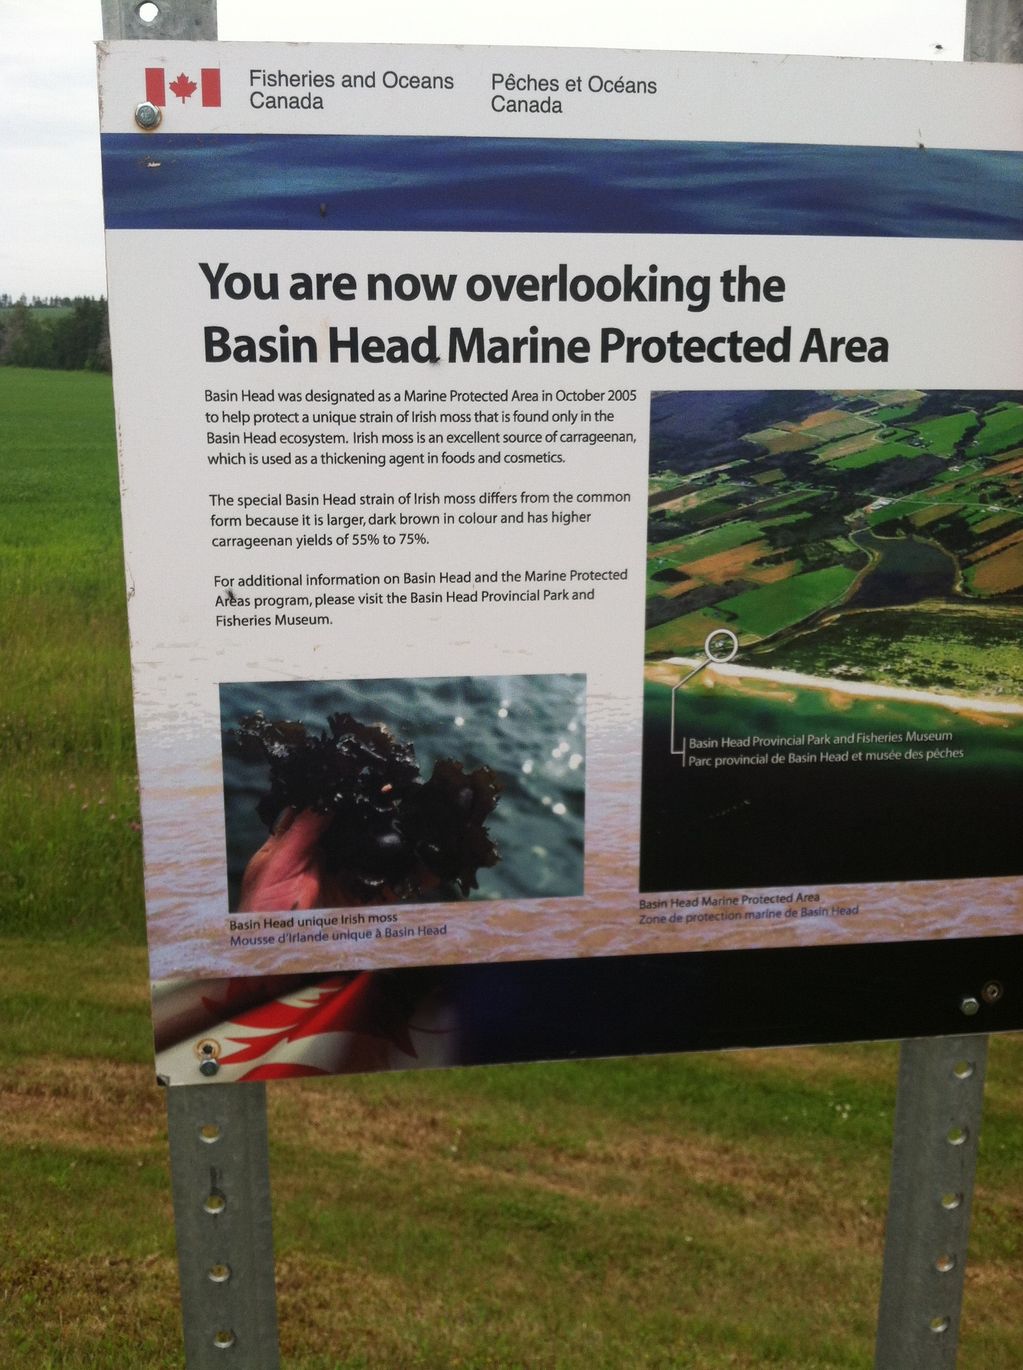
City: charlottetown